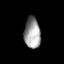
Tissue: prostate
Cell type: Fibroblasts
Senescence score: 0.7297
Nuclear area (px): 496
Mean DAPI intensity: 154.452